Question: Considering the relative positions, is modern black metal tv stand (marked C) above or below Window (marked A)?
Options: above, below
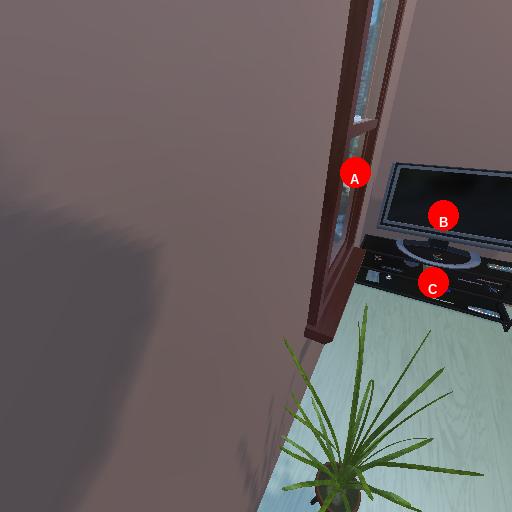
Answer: above